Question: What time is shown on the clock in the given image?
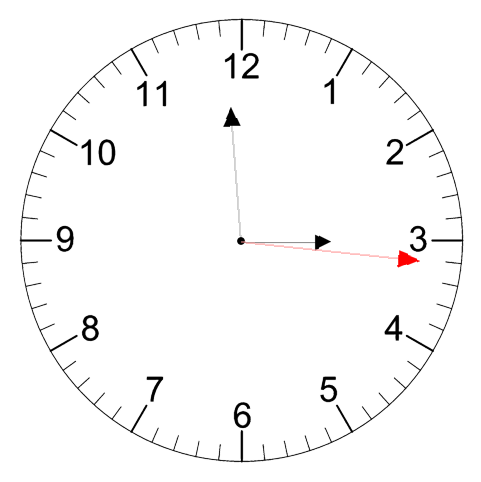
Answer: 02:59:16